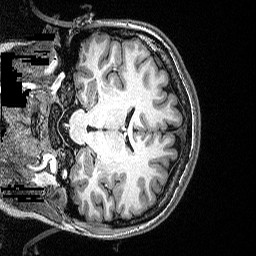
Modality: T1w
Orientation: coronal
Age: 21
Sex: female
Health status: healthy
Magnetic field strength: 3 T
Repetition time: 2.53 s
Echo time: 0.00331 s